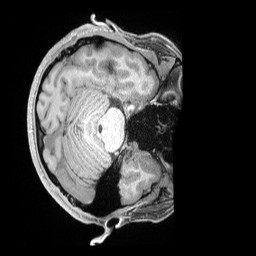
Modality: T1w
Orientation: axial
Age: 35
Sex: male
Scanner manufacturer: siemens
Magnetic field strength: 3 T
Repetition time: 2 s
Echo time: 0.00211 s